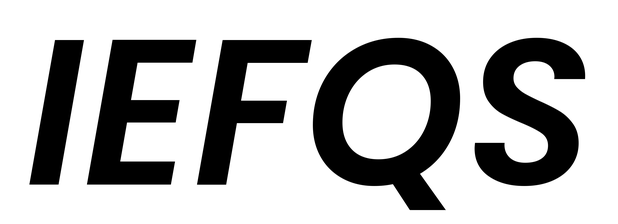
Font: Poppins-SemiBoldItalic